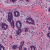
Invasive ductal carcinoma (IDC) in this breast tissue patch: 0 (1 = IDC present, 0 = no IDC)